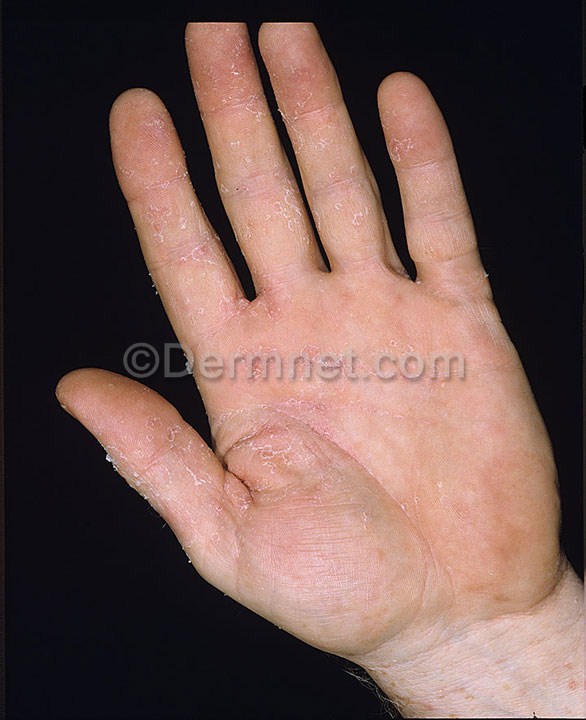
Disease: Eczema Photos